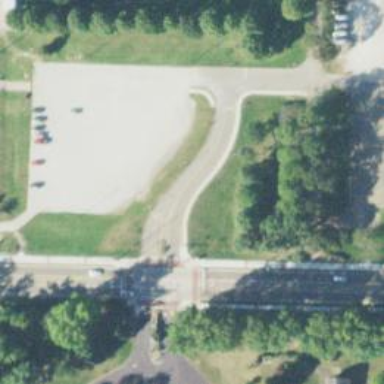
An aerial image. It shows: Parking area.